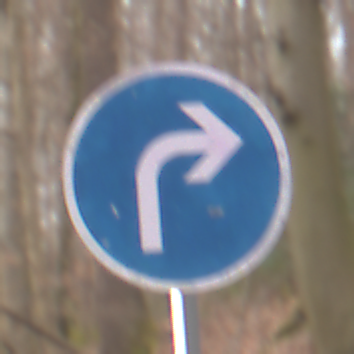
Verkehrszeichen: VorgeschriebeneFahrtrichtungRechts
Umgebung: Outdoor, Nature
Tageszeit: Midday
Wetter: Overcast
Licht: Natural
Jahreszeit: Autumn
Kontrast: LowContrast